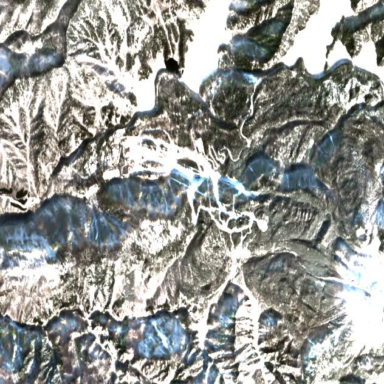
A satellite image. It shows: Area designated for winter sports.